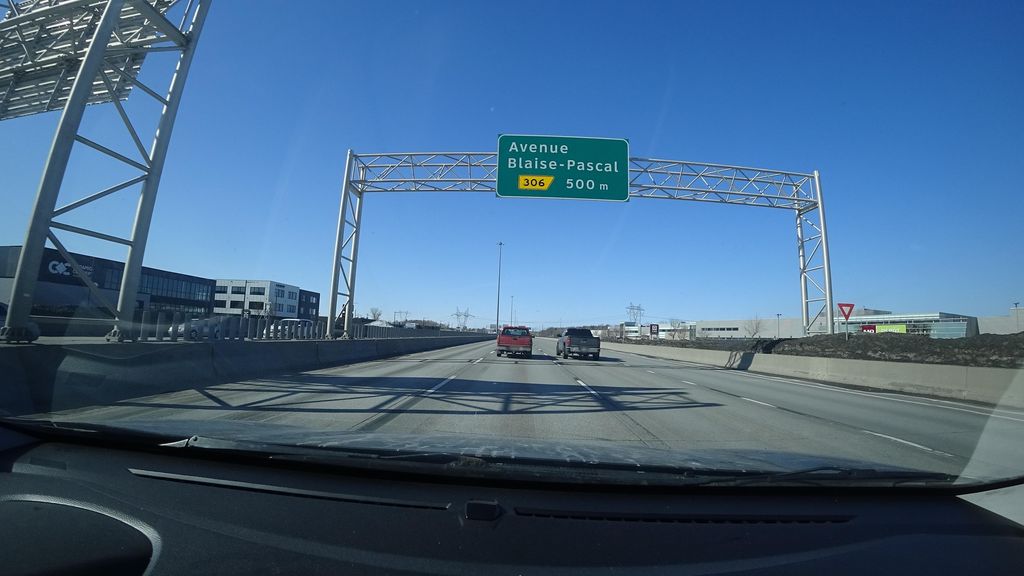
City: quebec_city